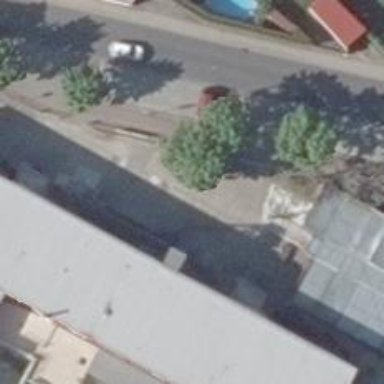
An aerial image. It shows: Kindergarten.